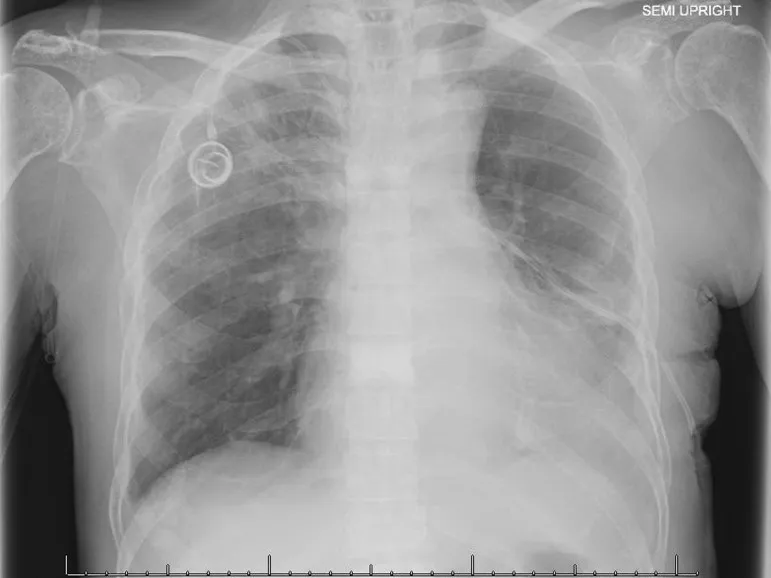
Chest X-ray post placement of left hemithorax pigtail catheter with drainage and significant decrease in large left pleural effusion.
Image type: radiology (x_ray)